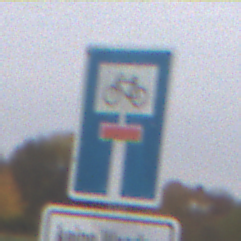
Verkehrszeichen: SackgasseRadverkehrDurchlaessig
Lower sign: HinweisGeaenderteVorfahrtVerkehrsfuehrungVerkehrsregelung3
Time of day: Midday
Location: Outdoor (Suburban)
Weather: Overcast
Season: NotSpecified
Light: Natural